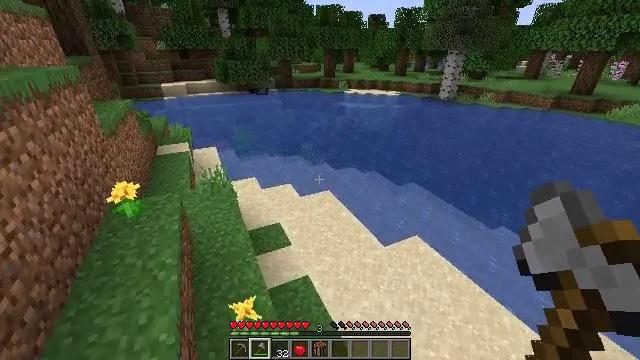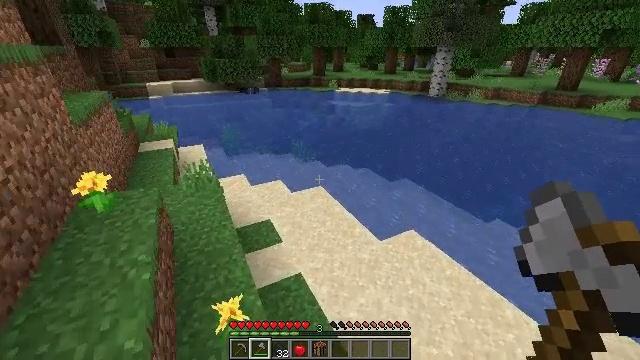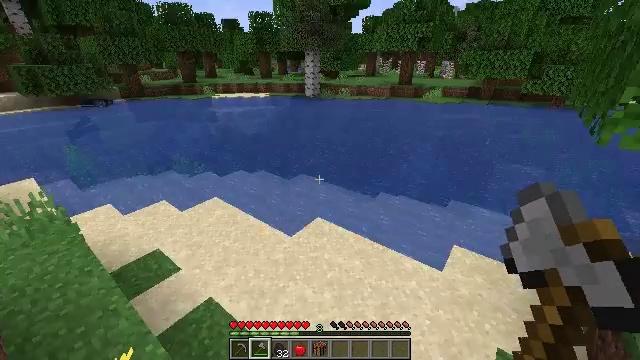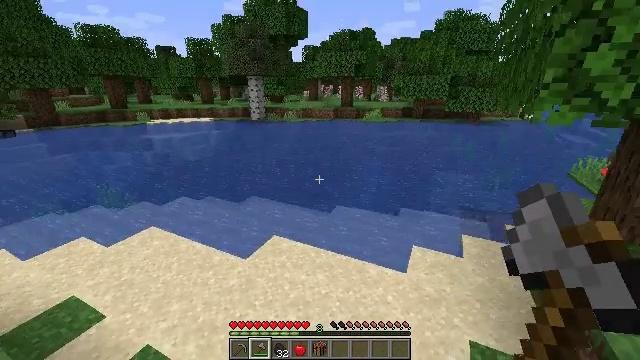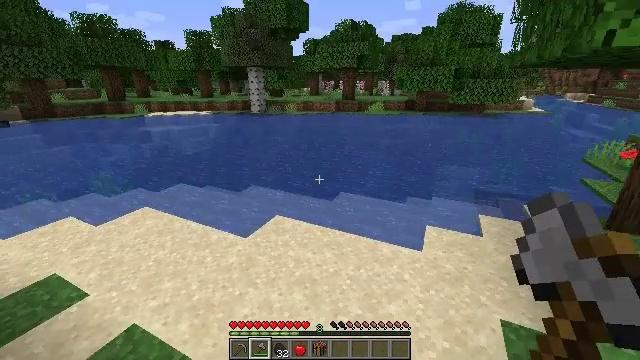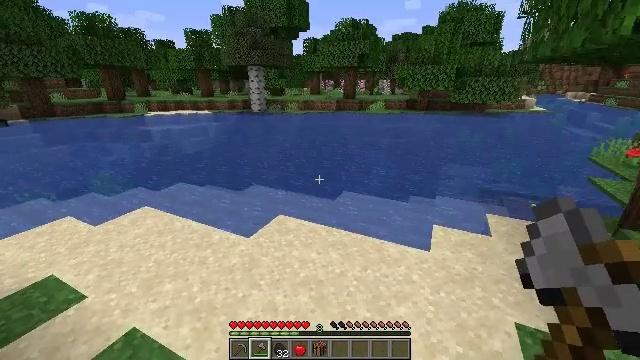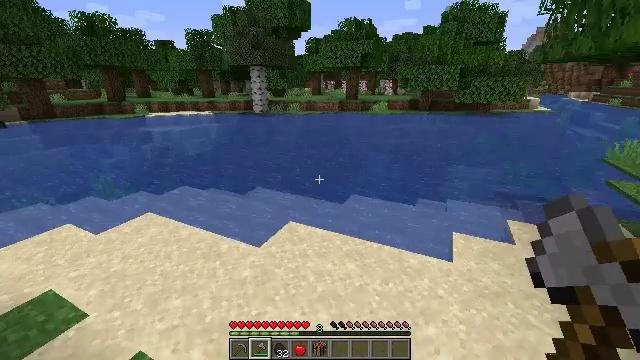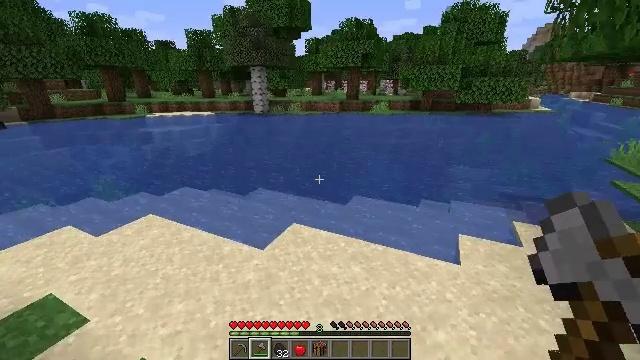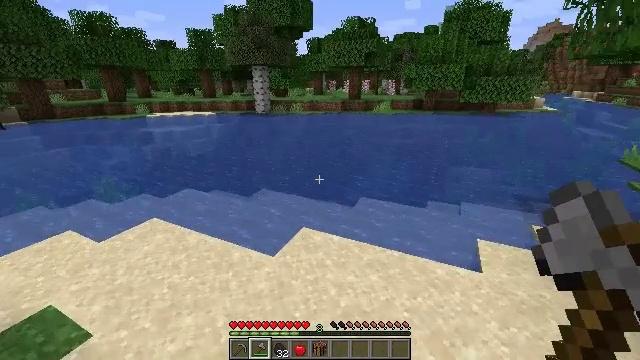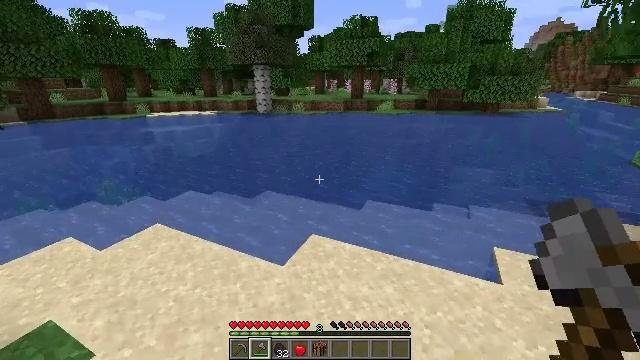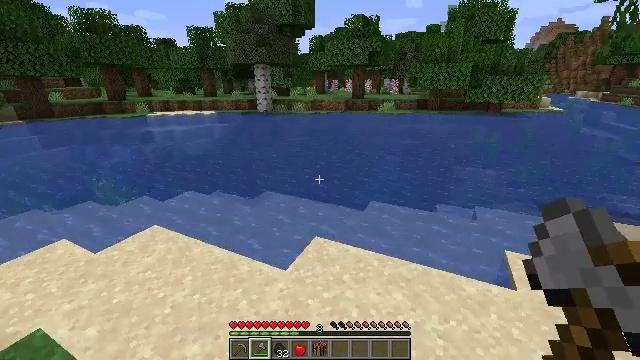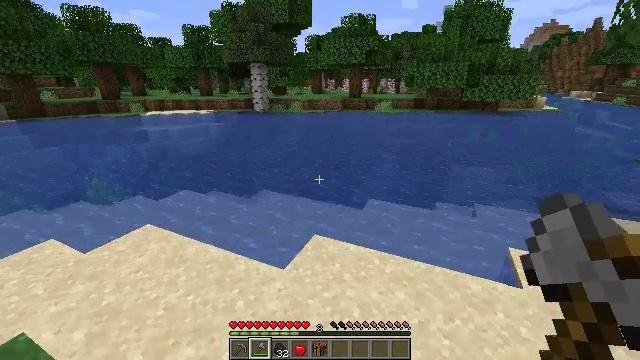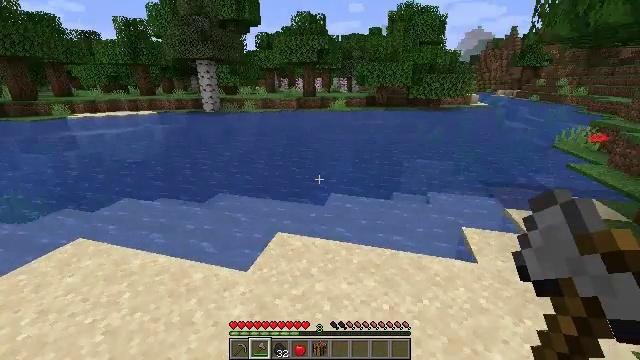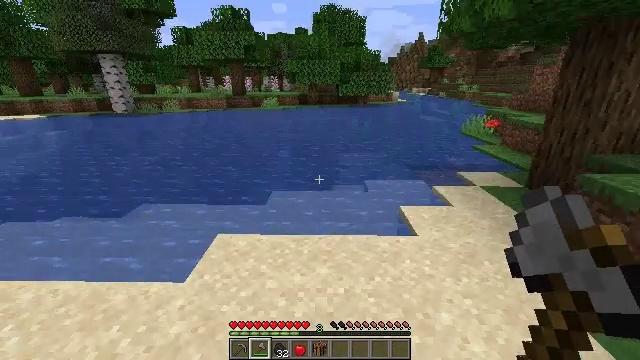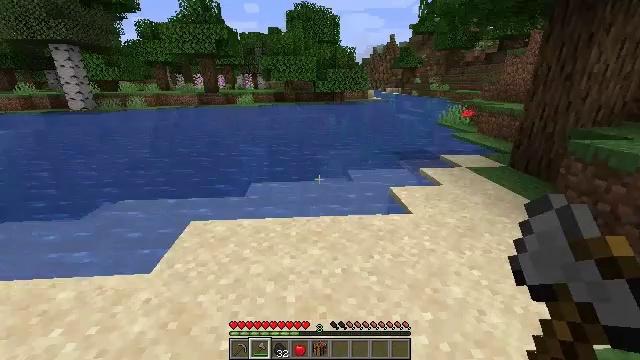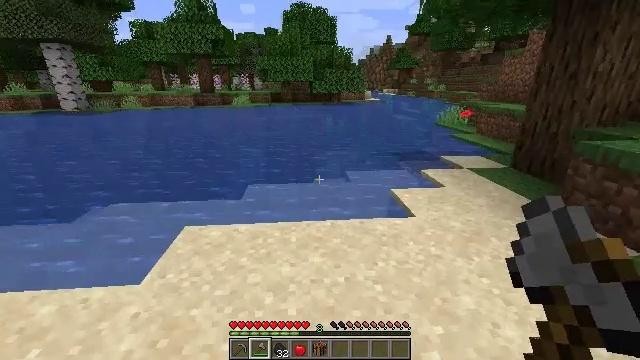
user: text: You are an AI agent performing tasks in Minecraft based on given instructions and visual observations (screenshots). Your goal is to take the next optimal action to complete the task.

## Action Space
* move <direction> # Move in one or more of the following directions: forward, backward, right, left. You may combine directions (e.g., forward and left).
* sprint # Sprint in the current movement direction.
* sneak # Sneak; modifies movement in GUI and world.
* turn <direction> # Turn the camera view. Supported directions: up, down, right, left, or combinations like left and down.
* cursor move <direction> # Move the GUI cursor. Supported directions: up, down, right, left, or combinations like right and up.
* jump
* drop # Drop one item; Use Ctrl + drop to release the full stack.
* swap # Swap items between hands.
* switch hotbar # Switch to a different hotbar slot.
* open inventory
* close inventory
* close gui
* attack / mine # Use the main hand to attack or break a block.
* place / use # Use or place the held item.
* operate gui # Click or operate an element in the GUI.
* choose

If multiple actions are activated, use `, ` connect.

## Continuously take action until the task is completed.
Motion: motion action
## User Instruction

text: Hunt fish.
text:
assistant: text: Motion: move forward, turn right
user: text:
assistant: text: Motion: move forward, turn right and up
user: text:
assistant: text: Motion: move forward, turn right and up
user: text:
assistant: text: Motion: move forward and move left
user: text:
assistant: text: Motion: move forward and move left
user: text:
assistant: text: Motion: move forward and move left
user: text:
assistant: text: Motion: move forward and move left
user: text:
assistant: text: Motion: move forward and move left
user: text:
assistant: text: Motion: move forward and move left
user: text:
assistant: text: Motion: move forward
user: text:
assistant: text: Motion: move forward
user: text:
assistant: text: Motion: move forward, turn right
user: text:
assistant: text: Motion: move forward, turn right
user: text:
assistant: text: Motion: move forward, turn right
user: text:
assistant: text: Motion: move forward
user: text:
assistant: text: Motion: move forward
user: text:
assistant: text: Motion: move forward
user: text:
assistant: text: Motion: move forward
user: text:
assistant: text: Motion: move forward
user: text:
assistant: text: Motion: move forward
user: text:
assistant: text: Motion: move forward
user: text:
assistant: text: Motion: move forward
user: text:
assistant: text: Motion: no_op
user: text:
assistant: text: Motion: no_op
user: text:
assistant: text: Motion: no_op
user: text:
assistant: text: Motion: no_op
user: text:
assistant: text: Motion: no_op
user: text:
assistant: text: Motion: no_op
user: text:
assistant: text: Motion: no_op
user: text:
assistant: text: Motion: turn left